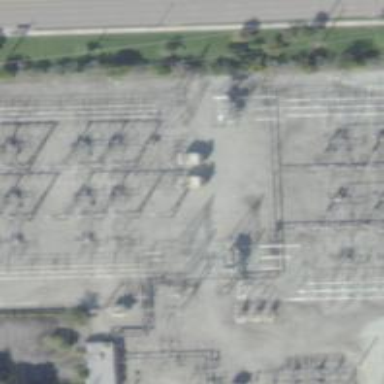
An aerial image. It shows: Outdoor power substation with fence surrounding it. The substation operates at the transmission level.